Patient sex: M
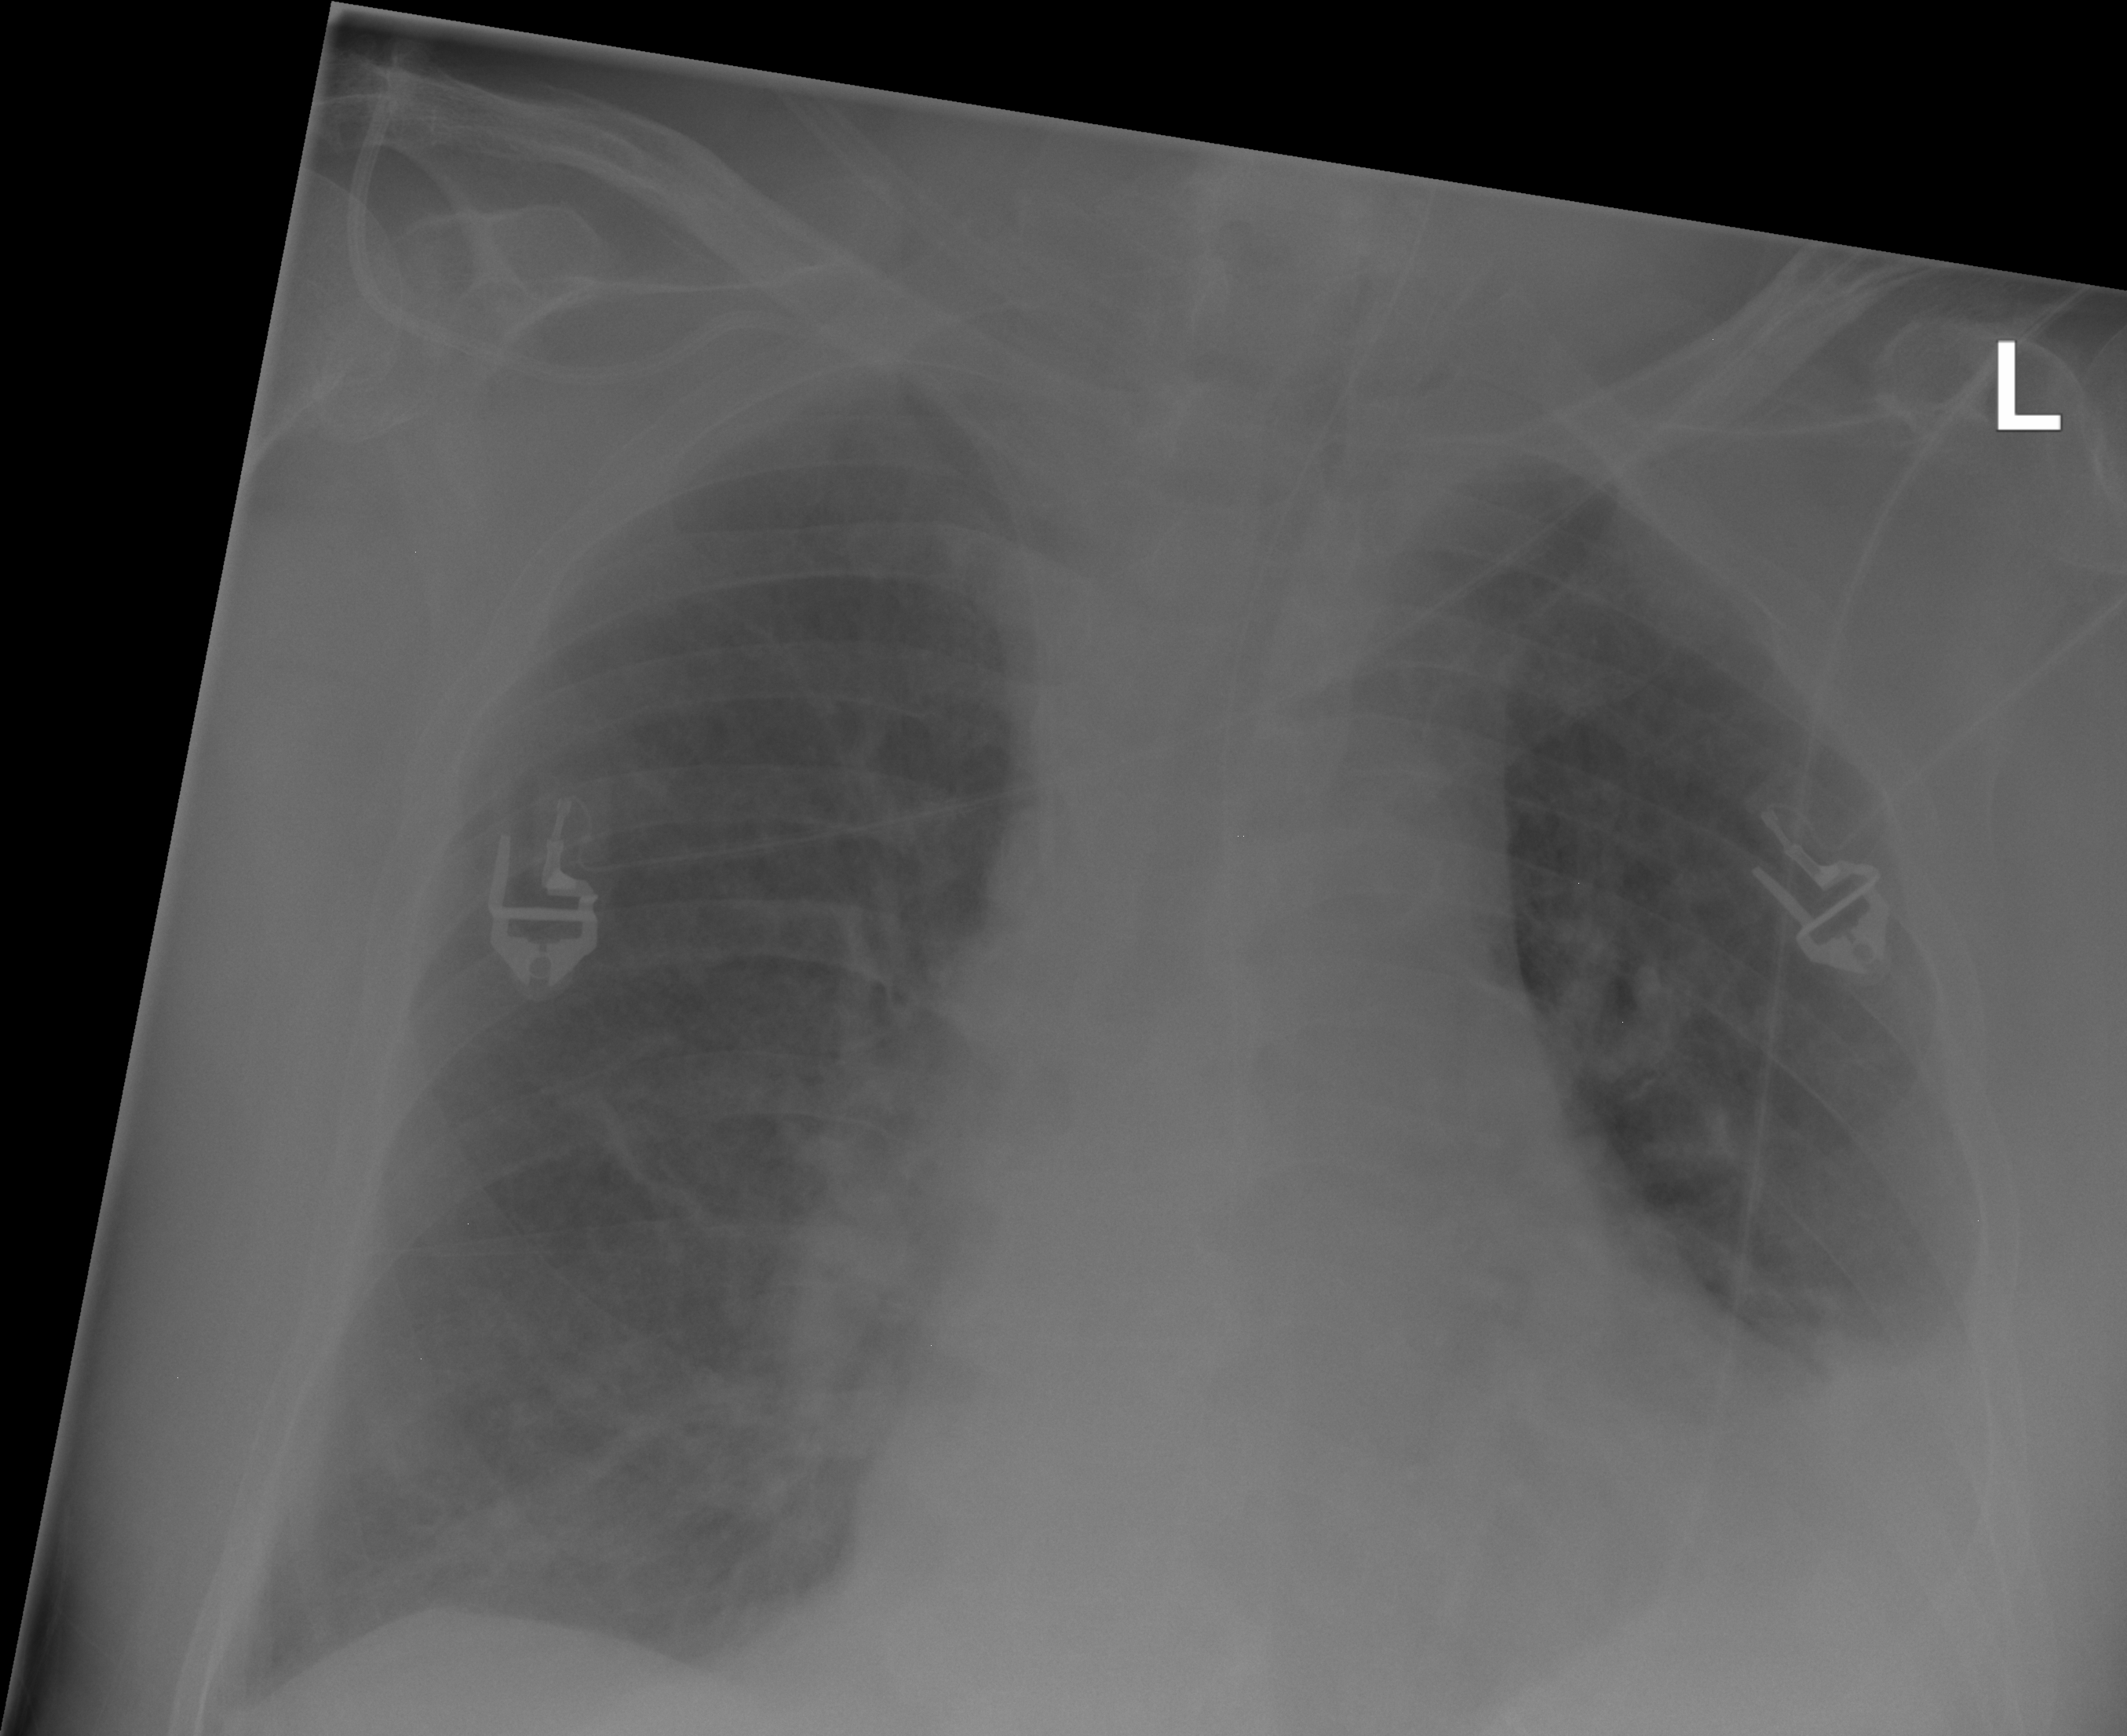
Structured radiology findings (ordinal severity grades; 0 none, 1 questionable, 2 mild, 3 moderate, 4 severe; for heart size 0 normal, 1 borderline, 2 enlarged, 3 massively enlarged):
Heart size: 0
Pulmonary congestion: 0
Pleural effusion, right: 0
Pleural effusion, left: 2
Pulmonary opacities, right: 1
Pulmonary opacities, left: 1
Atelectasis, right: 1
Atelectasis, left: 2